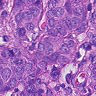
Metastatic tissue present: yes